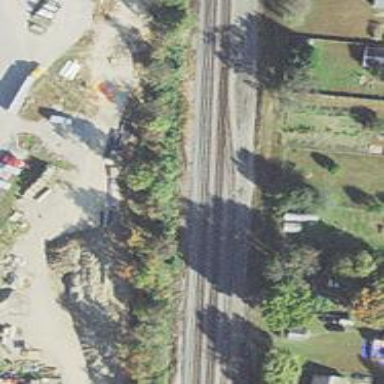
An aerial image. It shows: Railway spur service.